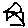
Label: house